Brain MRI, t2w sequence, axial 2D slice.
Patient: age 35, sex M, weight 95 kg, height 1.95 m
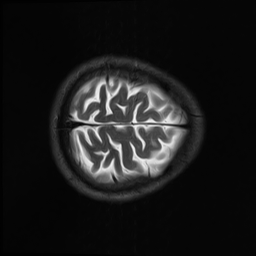